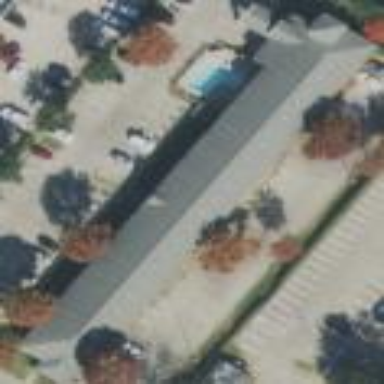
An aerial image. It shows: Motel building.